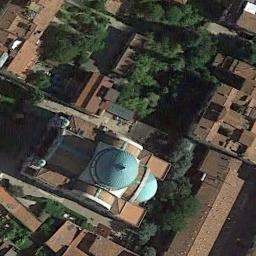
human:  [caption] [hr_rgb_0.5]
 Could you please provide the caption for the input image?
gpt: The church with a green circular pointed tower is surrounded by other buildings .

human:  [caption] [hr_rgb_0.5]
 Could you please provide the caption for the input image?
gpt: The church with blue circular roof is surrounded by some buildings and trees .

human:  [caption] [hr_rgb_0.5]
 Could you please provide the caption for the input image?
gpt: This is a church  There are many cars on the road outside .

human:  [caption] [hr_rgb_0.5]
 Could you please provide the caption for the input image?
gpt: A cathedral with a brown roof, The main house in the middle of the church has a cyan dome, And there are many trees around the church .

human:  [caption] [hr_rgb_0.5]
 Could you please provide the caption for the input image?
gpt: It is a church with a round blue top surrounded many brown buildings and some trees .